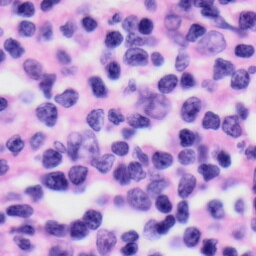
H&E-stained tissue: Skin